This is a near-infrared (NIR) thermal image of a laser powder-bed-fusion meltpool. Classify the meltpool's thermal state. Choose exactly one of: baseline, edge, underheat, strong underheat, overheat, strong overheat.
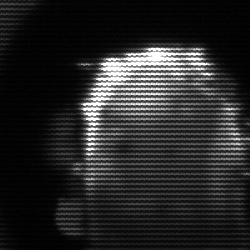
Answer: baseline